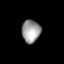
Tissue: lung
Cell type: Others
Senescence score: 0.2383
Nuclear area (px): 414
Mean DAPI intensity: 154.935